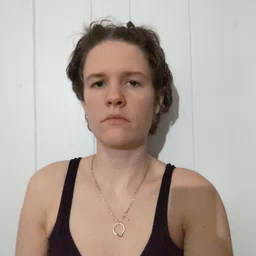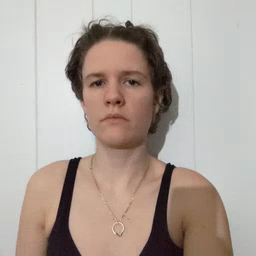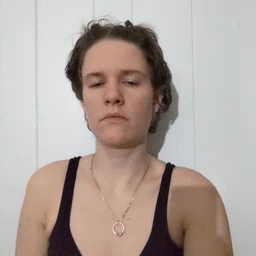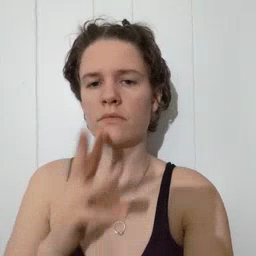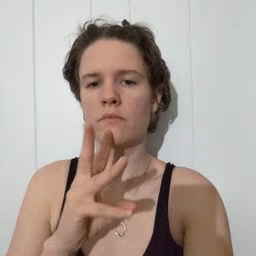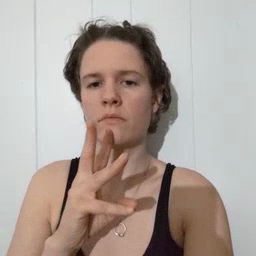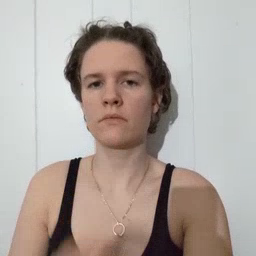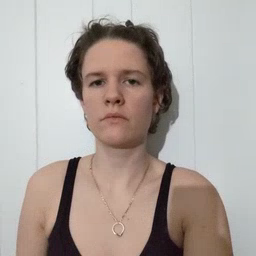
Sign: water